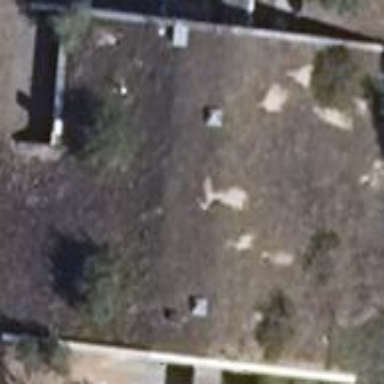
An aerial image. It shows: Hardened aircraft shelter bunker.